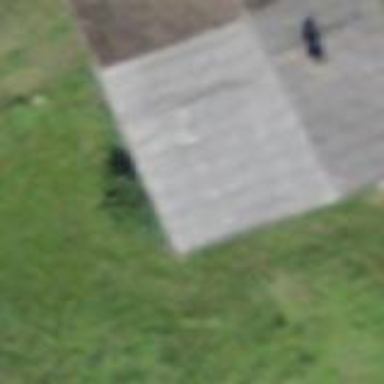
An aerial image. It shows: Shed.